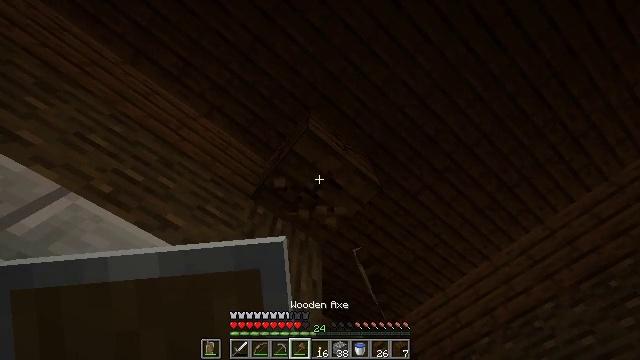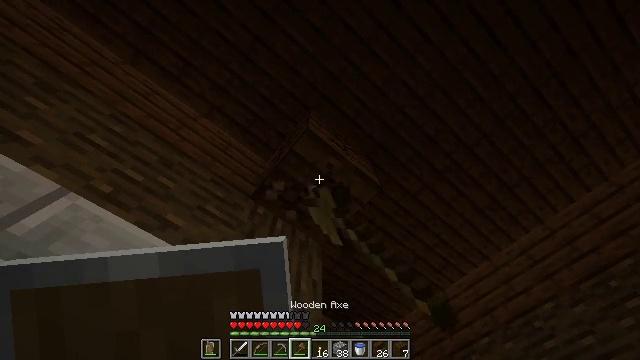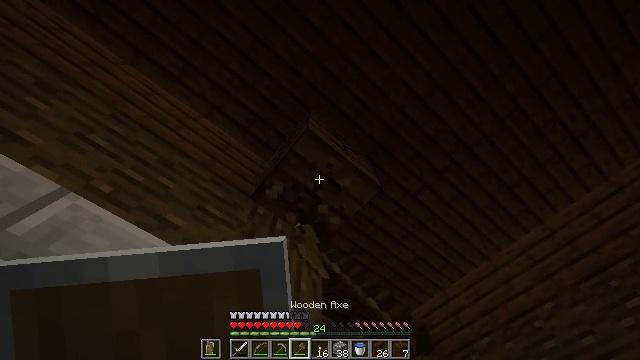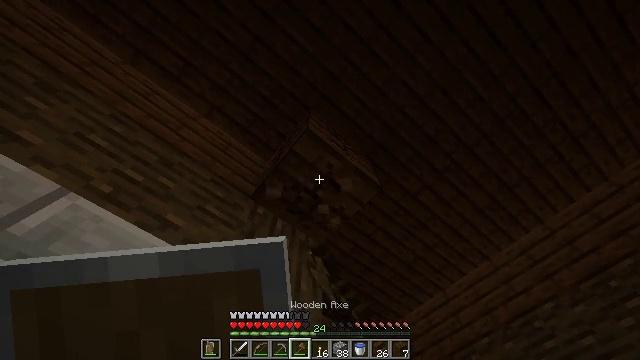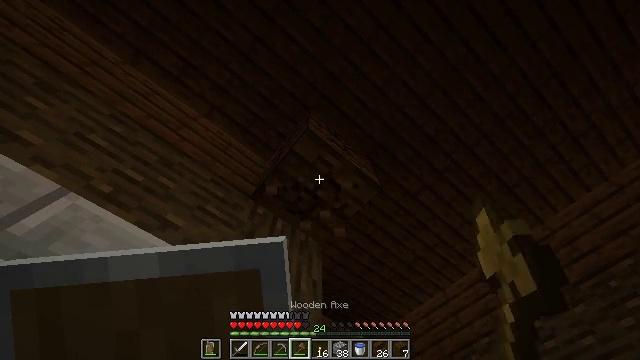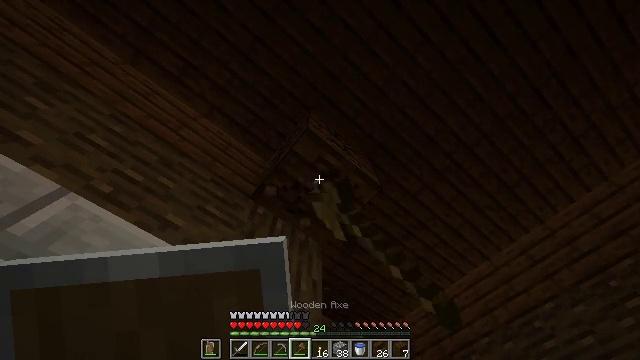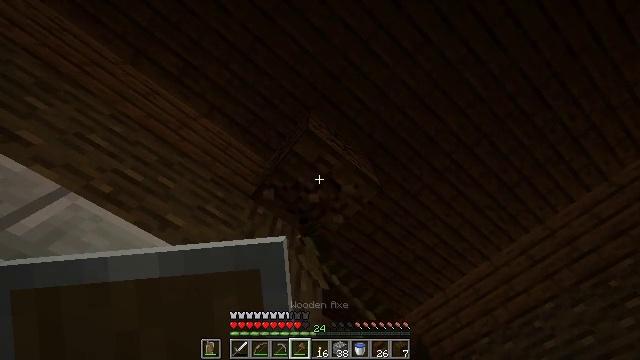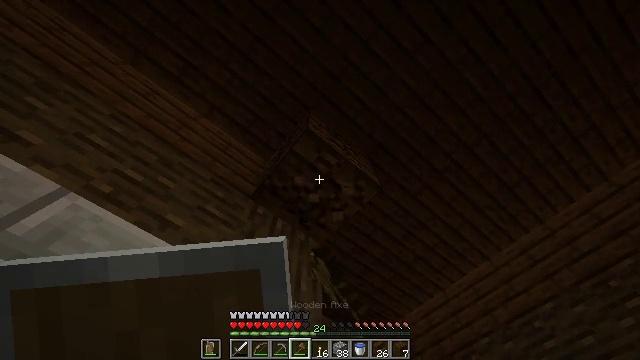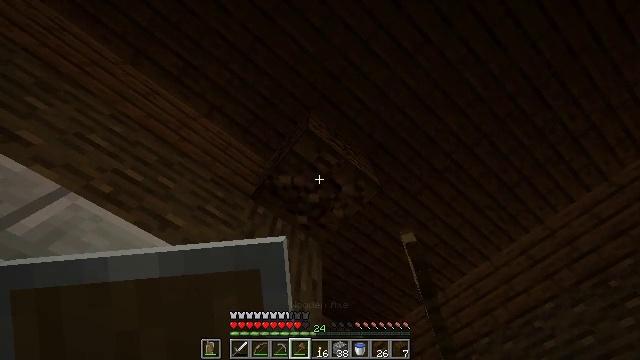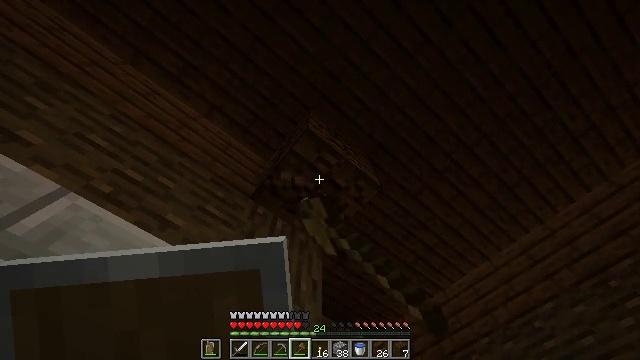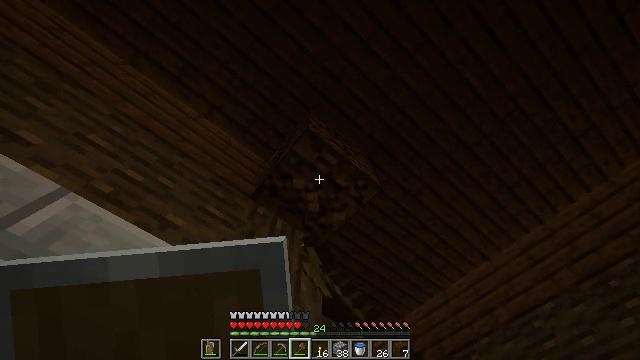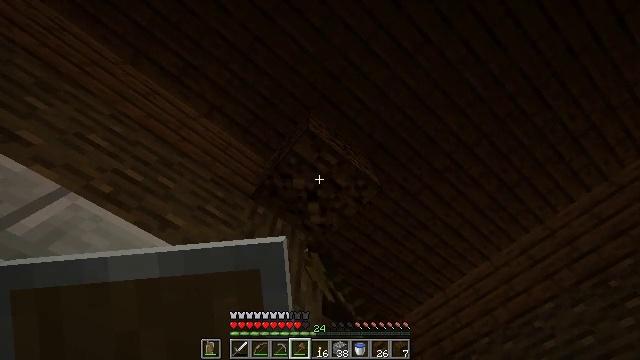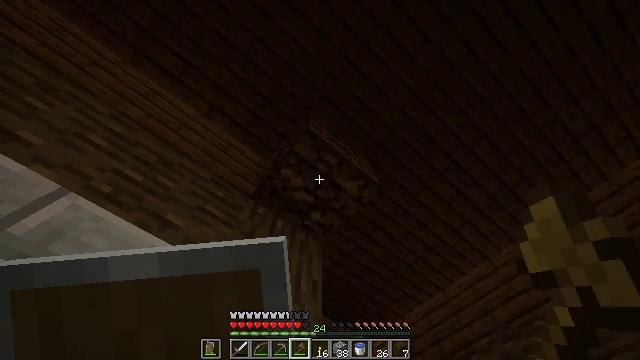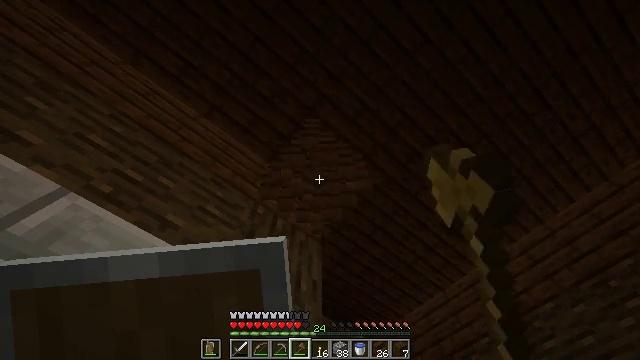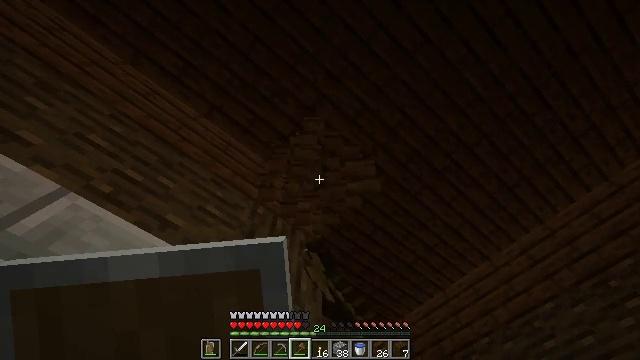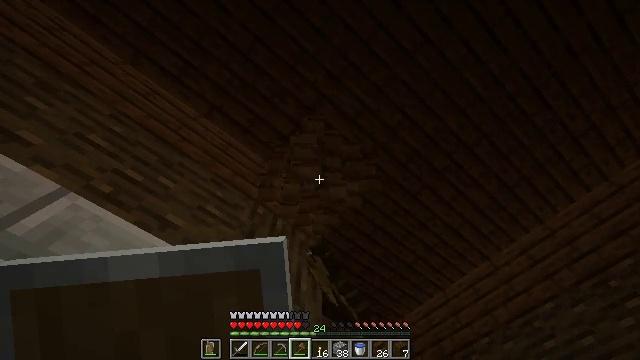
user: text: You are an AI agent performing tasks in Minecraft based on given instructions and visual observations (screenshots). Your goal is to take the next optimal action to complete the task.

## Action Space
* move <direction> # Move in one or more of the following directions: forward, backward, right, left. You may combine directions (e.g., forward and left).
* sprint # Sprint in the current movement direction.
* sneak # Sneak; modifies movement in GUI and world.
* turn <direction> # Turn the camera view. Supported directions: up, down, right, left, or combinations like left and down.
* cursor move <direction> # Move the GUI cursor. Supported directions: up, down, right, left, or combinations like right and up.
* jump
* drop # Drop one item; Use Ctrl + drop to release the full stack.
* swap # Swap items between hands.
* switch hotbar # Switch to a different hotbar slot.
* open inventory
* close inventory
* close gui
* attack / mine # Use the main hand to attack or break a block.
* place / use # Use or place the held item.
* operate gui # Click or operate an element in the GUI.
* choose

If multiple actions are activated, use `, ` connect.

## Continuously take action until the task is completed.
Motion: motion action
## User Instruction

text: Collect dark oak planks from a structure.
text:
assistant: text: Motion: attack / mine
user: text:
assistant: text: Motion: attack / mine
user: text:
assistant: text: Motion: attack / mine
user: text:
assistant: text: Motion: attack / mine
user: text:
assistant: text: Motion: attack / mine
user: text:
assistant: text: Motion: attack / mine
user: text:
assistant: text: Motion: attack / mine
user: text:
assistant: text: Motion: attack / mine
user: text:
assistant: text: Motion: attack / mine
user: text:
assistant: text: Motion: attack / mine
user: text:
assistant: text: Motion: attack / mine
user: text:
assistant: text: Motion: attack / mine
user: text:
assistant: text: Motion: attack / mine
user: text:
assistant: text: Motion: attack / mine
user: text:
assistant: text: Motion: attack / mine
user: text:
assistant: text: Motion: attack / mine
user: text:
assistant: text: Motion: attack / mine
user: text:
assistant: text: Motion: attack / mine
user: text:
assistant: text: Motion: attack / mine, jump